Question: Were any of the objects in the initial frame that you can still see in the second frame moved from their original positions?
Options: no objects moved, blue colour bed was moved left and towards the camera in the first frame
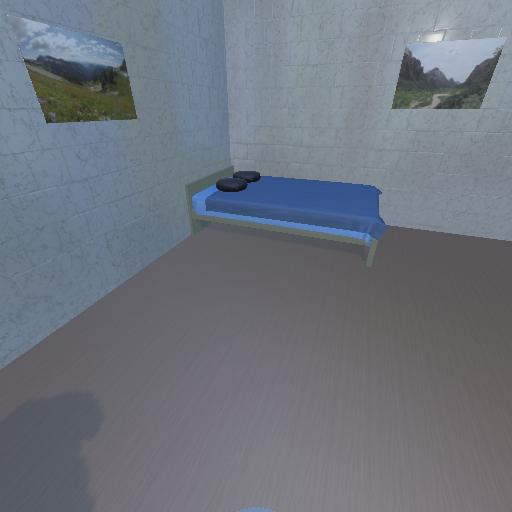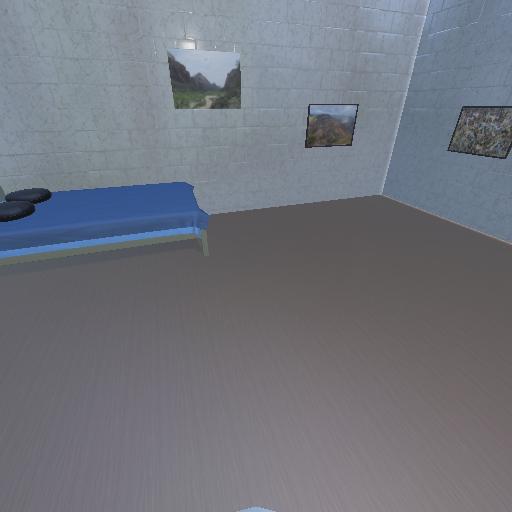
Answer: no objects moved